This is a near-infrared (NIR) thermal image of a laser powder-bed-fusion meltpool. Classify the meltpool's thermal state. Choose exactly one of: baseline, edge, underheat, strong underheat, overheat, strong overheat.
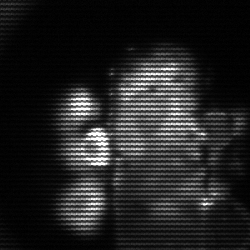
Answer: strong underheat